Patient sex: F
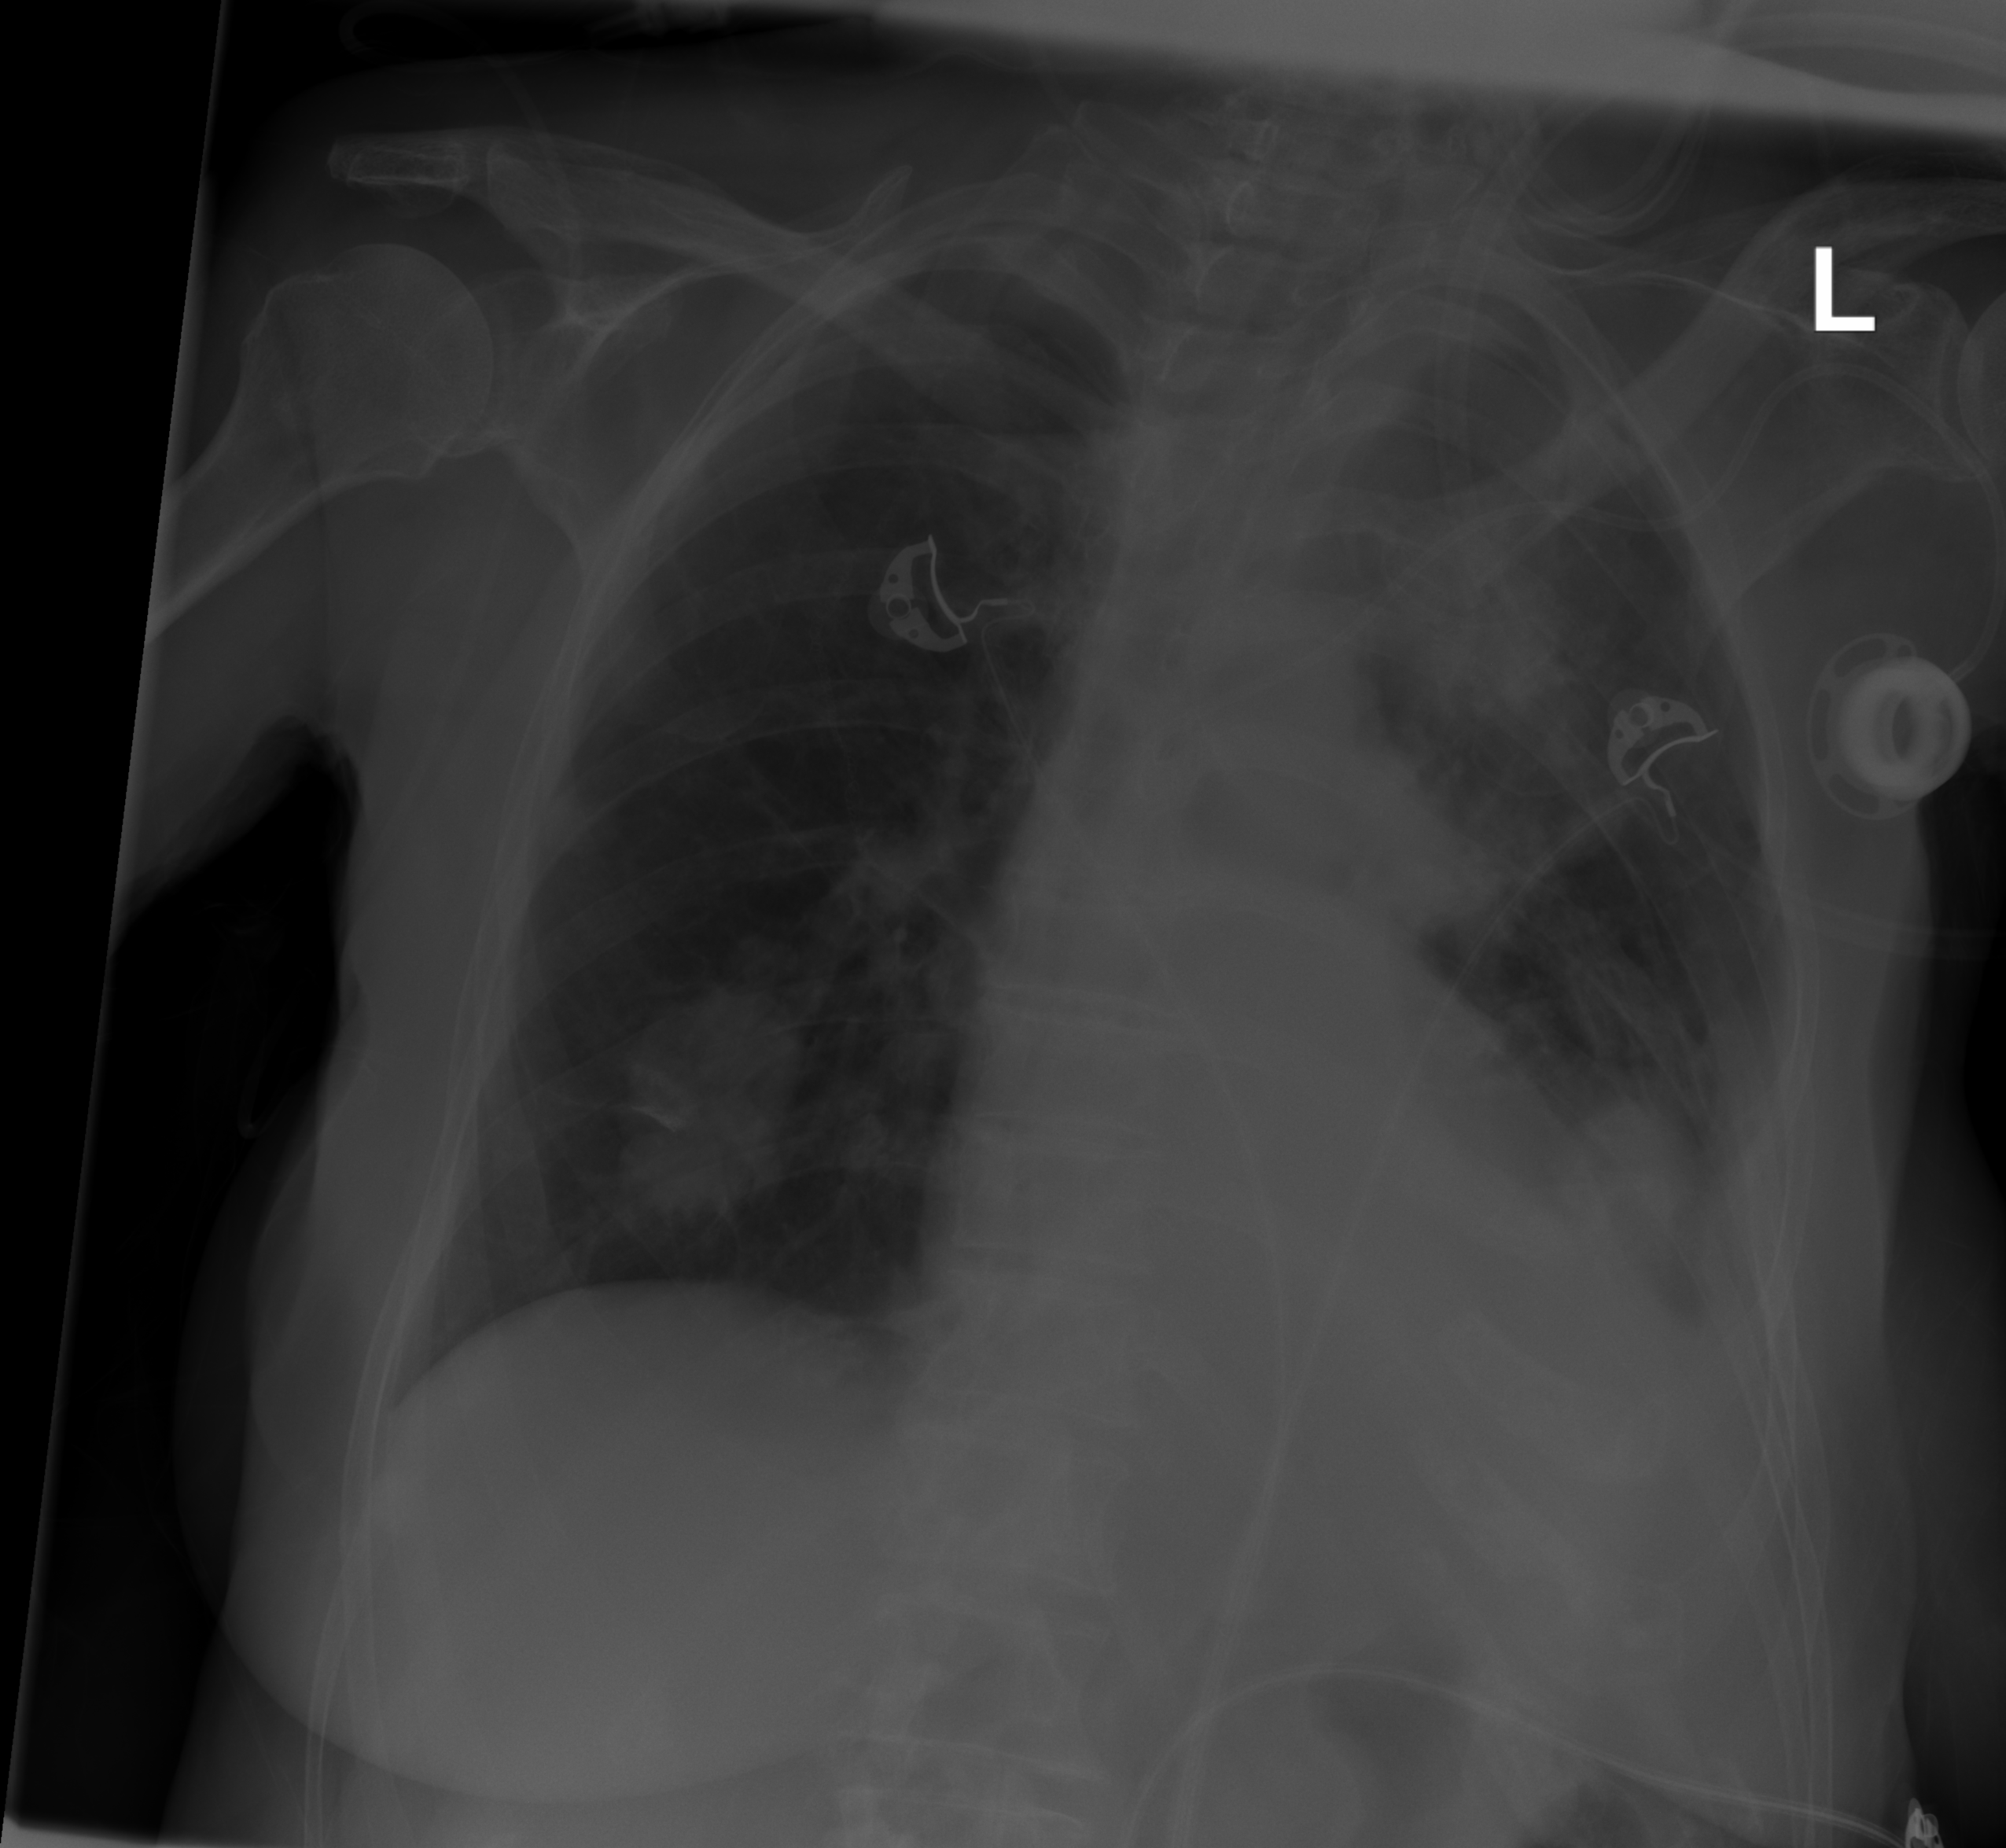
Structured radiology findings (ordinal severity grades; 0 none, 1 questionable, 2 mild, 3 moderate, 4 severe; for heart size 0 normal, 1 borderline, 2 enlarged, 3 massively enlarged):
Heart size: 2
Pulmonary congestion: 0
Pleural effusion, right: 0
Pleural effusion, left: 2
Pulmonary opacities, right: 0
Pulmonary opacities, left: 0
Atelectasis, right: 0
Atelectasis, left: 0